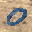
Label: 0